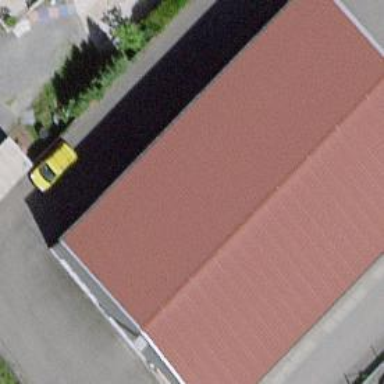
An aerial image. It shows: Industrial building.